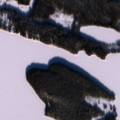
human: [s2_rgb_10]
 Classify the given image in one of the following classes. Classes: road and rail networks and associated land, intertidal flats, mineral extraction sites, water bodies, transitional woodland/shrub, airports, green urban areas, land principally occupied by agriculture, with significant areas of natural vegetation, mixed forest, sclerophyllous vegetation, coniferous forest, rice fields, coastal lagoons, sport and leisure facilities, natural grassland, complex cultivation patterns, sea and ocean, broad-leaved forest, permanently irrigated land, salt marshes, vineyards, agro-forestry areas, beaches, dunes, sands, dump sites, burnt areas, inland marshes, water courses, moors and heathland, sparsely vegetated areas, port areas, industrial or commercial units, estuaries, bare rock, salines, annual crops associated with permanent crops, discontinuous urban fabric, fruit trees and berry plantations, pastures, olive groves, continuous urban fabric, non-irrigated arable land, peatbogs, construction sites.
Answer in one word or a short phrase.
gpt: land principally occupied by agriculture, with significant areas of natural vegetation, coniferous forest, water bodies